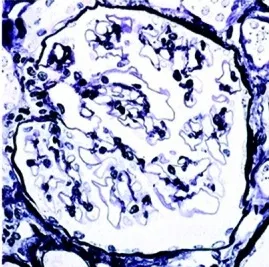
A, b: Light microscopy shows no spike formation or bubbling in the glomerular capillary wall (periodic acid-methenamine-silver staining x 400).
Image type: pathology (methenamine_silver)